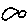
Label: circle